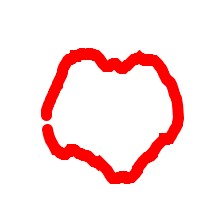
Shape: circle